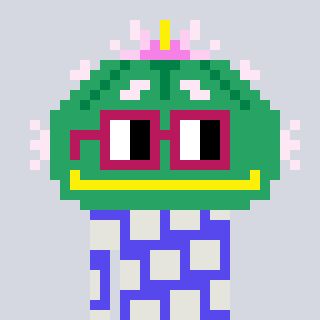
a pixel art character with square dark red glasses, a peyote-shaped head and a computerblue-colored body on a cool background